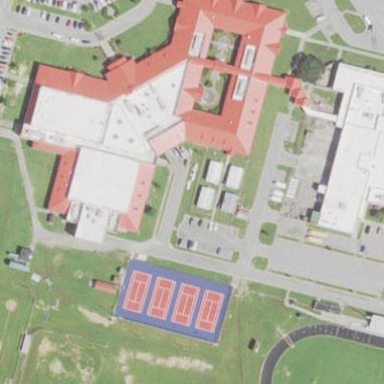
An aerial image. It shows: School building.